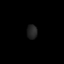
Tissue: skin
Cell type: Endothelial cells
Senescence score: 0.2579
Nuclear area (px): 144
Mean DAPI intensity: 36.035